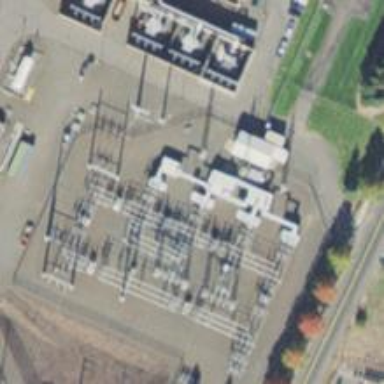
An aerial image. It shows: Switch for power supply.